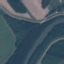
Label: River